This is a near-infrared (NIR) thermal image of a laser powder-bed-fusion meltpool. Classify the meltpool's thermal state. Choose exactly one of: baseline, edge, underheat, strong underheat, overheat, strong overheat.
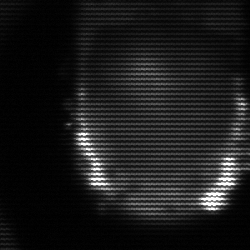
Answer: baseline